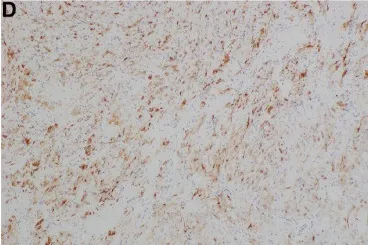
Postoperative histopathological results. (D) Tumor cells were positive for HMB-45 (immunohistochemical staining, magnification x 100).
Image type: pathology (immunostaining)